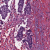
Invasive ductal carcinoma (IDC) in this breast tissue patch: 1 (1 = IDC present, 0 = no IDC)